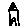
Label: house